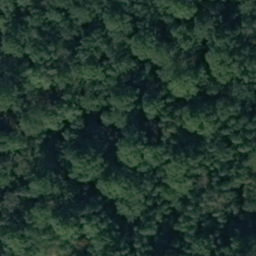
Label: forest